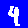
Digit: 4